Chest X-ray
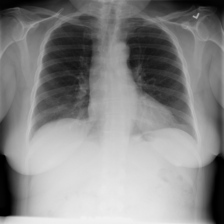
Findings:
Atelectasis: negative
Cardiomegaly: negative
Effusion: negative
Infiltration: negative
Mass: negative
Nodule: negative
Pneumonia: negative
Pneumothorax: negative
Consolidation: negative
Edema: negative
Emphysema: negative
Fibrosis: negative
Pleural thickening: negative
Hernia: negative